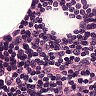
Metastatic tissue present: no